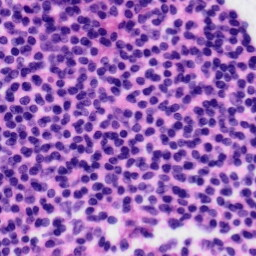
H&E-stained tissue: Tonsil